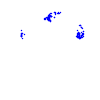
Particle: kaon